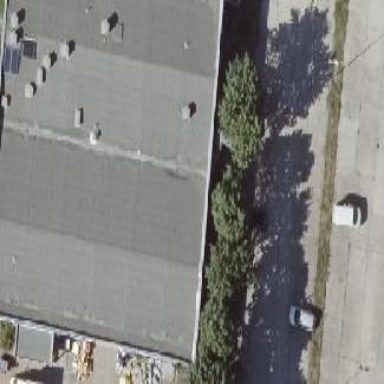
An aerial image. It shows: Industrial building with flat roof.